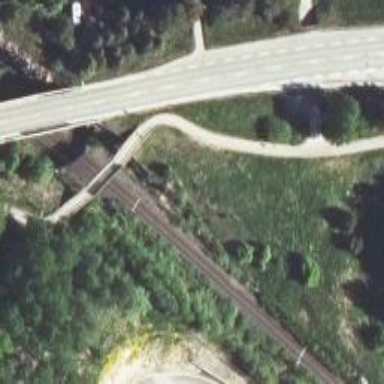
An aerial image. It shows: Railway signal with catenary mast.